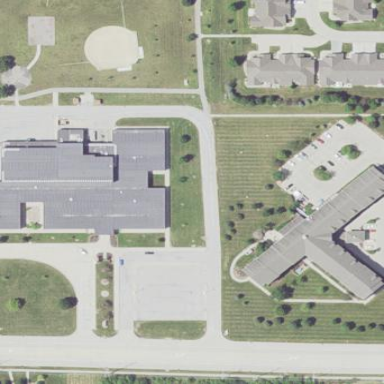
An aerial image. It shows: Elementary school building.